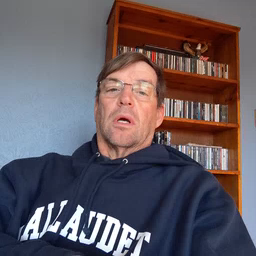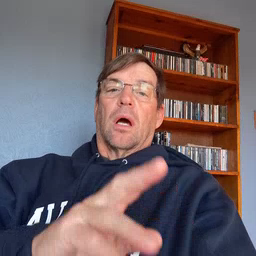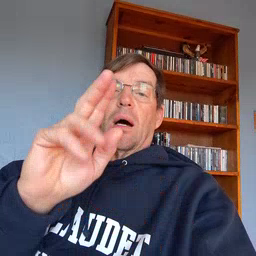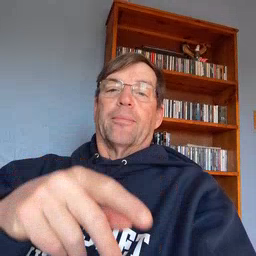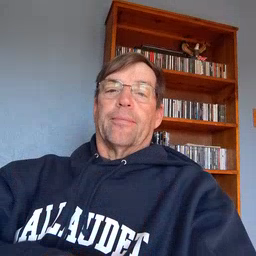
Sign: up